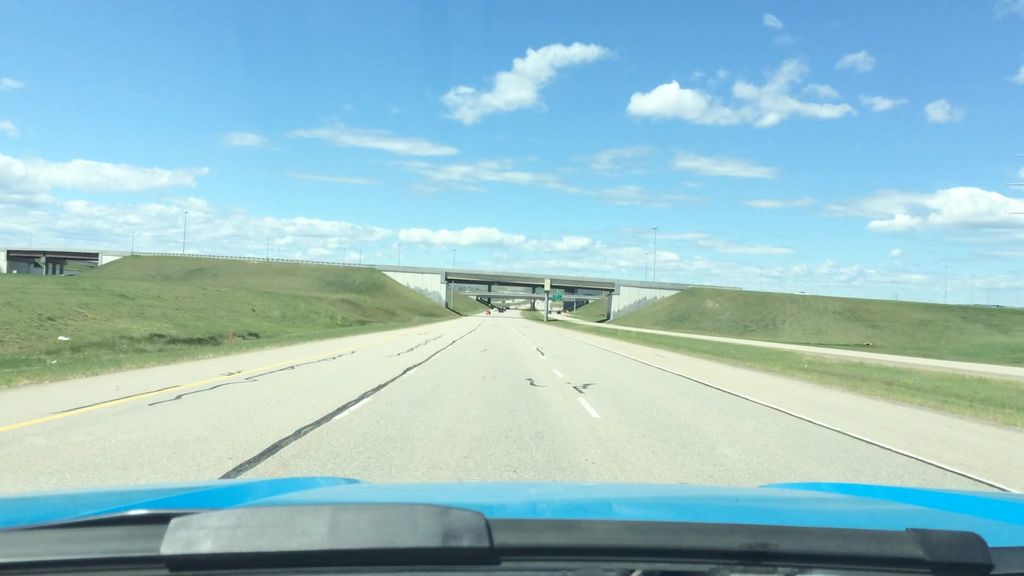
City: calgary